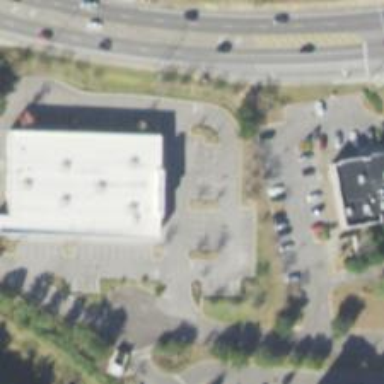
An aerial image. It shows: Parking space is available.